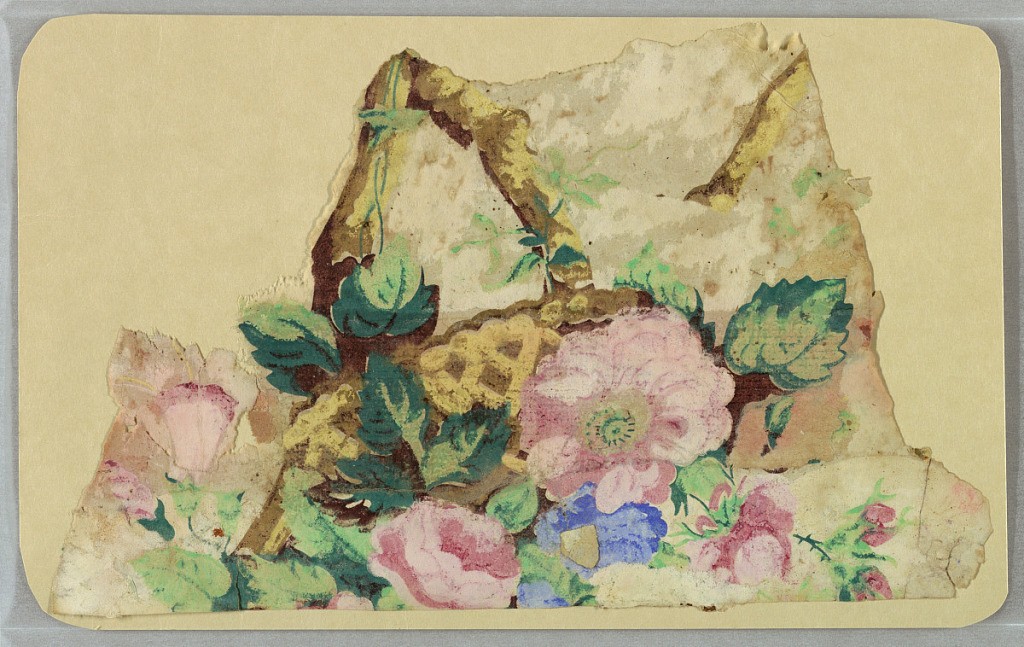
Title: Sidewall
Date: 1850–1900
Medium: Machine-printed
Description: Appears to be a floral bouquet in a basket. Printed in colors on a light tan ground.